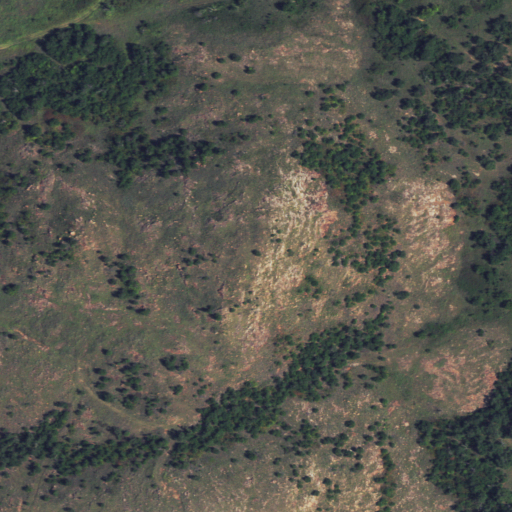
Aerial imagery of mountain in Oklahoma named Rocky Twins containing grassland, deciduous forest, open development, and shrub